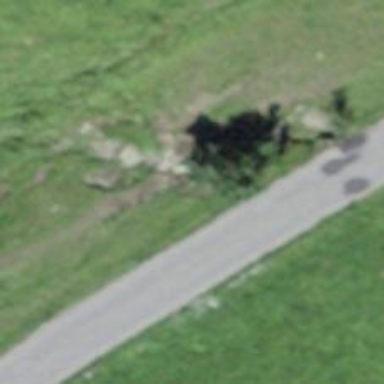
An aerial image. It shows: Culvert tunnel.